Question: I'm trying to write a script to access a Cisco Wireless LAN controller. I'm using Selenium and Chrome, and I'm stuck on the login page. From what I can tell, clicking the 'login' button on the Cisco splash screen triggers a javascript called loginAction() to prompt the user for a username and password.
The problem I'm getting is that the popup login box has no identifiable elements. When the login box is displayed, the cursor is already active in the username field. It seems that I would be able to use the sendKeys function to simply enter a username in the currently active text box, but it doesn't work. Since I don't know the id of the text boxes, I can't use something like driver.findElement(By.id("authlogin")).sendKeys("username");
Looking at other forum posts, I've seen where a common solution is to embed the username and password in the URL when the browser is loaded, like driver.get('<URL>. I'm not having any luck with this either; it simply brings up the same splash screen and asks for credentials, just like if I had manually clicked the 'login' button on the splash screen.
Does anyone have any ideas on this? It seems like it would be fairly straightforward since the cursor is already active in the username text box. Thanks for any help and advice!

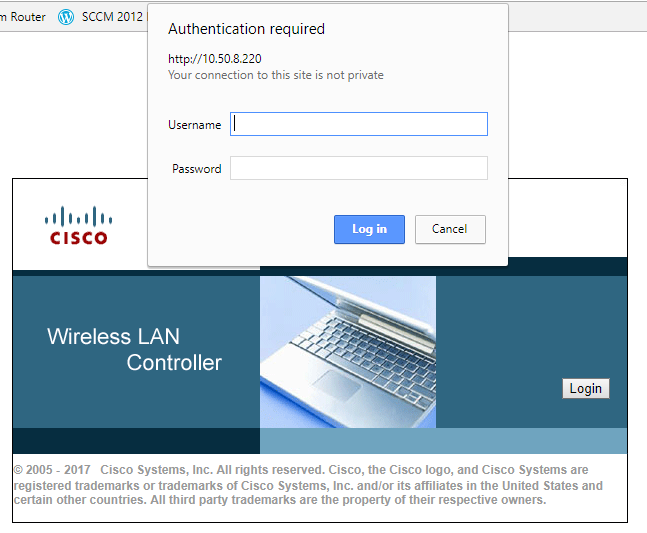
Answer: I too faced similar issue while logging into the application. Since the windows authentication popup opened for login is not browser based popup, so selenium cannot interact with it directly. To interact with windows based popup, you have to use third party tool like AutoIT. After doing setup for AutoIT you just have to add one line of code as shown below after your url
'''
driver.get("http://your.url");
Runtime.getRuntime().exec("D:\AutoIt\AutoItTest.exe");//path where you kept exe file
'''
For more info on how work on AutoIT, check second approach <URL> article